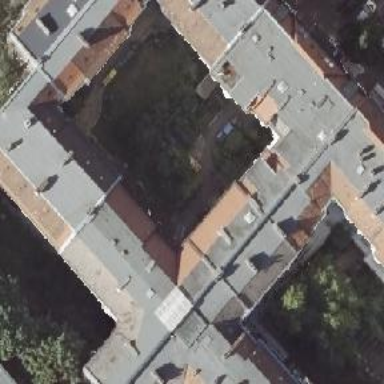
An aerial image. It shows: Apartment building with double saltbox roof shape.